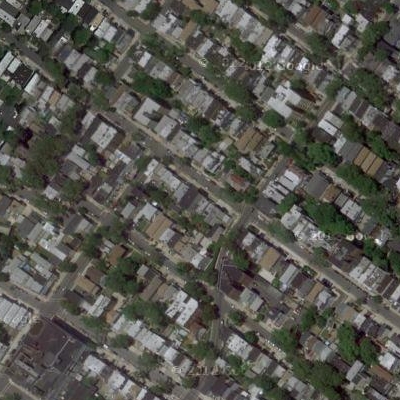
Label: Resident